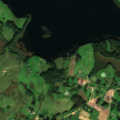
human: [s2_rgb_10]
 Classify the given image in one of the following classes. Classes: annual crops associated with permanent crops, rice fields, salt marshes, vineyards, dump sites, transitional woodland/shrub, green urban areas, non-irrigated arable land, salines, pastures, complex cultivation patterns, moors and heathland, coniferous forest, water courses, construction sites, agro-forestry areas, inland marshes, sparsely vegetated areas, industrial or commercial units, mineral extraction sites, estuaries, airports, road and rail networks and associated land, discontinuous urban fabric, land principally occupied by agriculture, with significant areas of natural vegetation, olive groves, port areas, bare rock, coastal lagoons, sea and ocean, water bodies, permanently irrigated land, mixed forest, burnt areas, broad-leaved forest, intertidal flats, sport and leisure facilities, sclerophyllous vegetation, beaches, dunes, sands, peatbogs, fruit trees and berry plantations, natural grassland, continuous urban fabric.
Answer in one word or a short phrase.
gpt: discontinuous urban fabric, complex cultivation patterns, land principally occupied by agriculture, with significant areas of natural vegetation, transitional woodland/shrub, water bodies